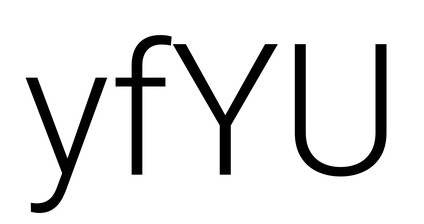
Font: Roboto_Light